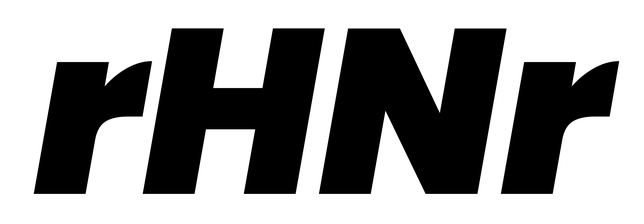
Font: Poppins-BlackItalic